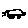
Label: car